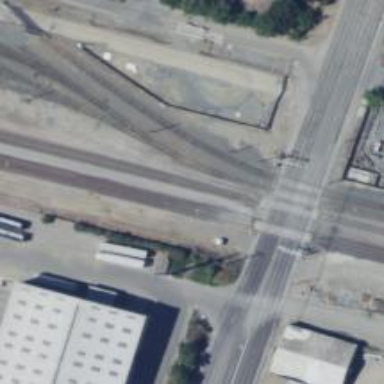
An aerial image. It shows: Rail spur service.